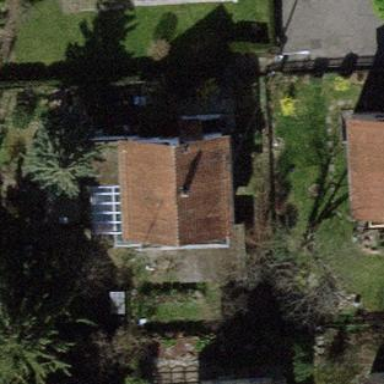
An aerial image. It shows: Pitched roof building.